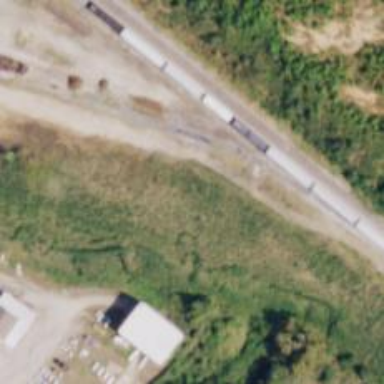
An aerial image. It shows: Abandoned railway yard is depicted.